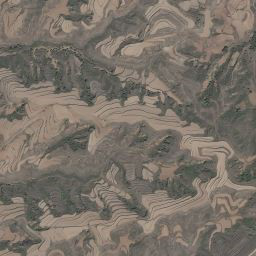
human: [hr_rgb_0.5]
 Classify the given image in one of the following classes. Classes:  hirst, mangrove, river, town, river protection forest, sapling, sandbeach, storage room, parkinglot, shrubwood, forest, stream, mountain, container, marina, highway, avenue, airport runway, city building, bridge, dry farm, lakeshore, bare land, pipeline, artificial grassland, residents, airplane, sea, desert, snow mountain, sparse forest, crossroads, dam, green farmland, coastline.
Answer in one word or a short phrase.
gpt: mountain